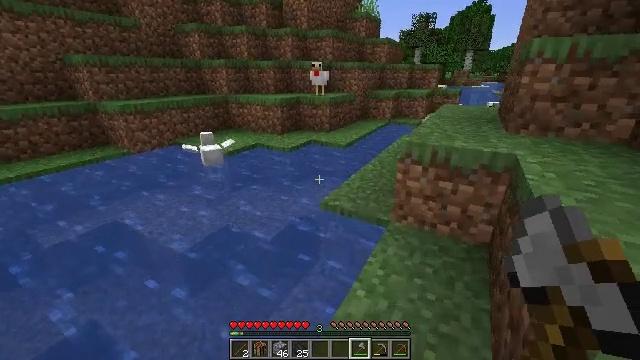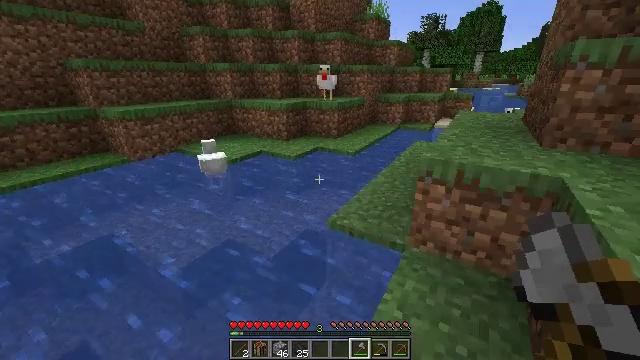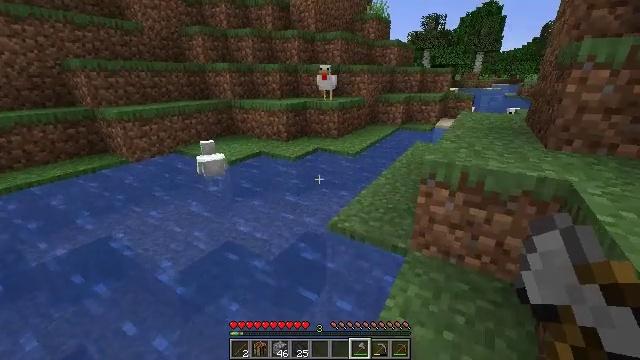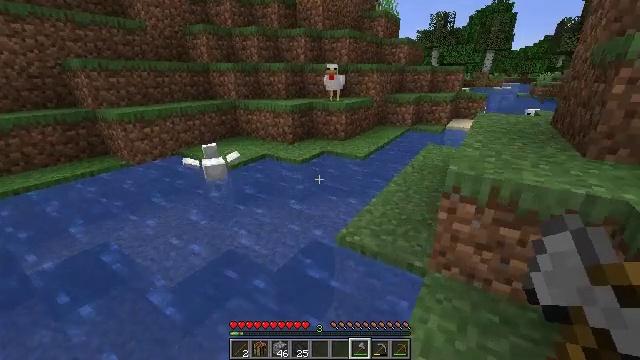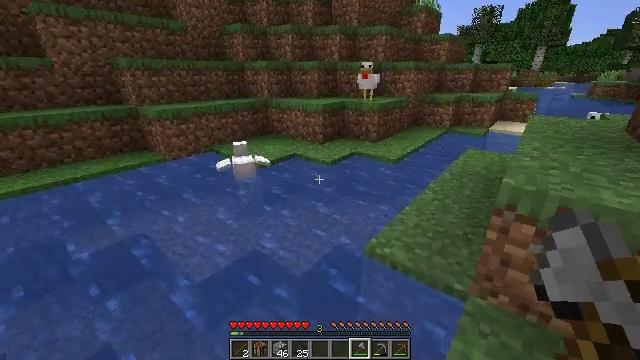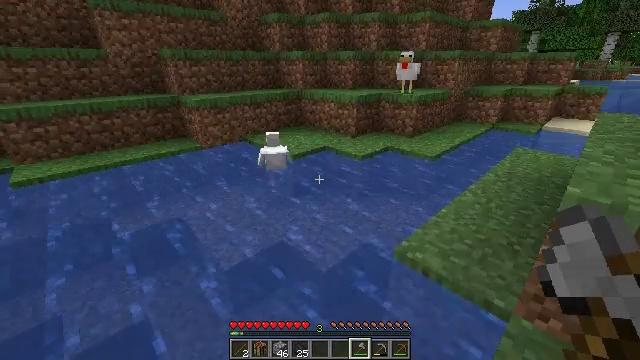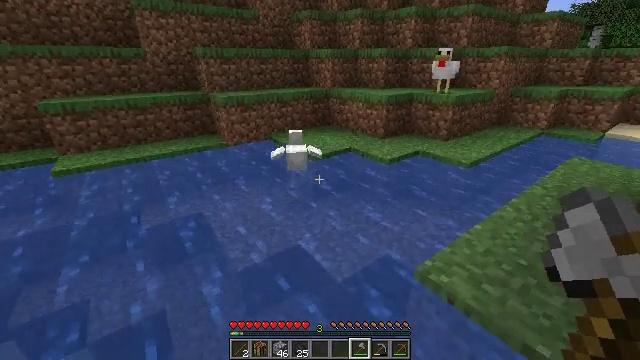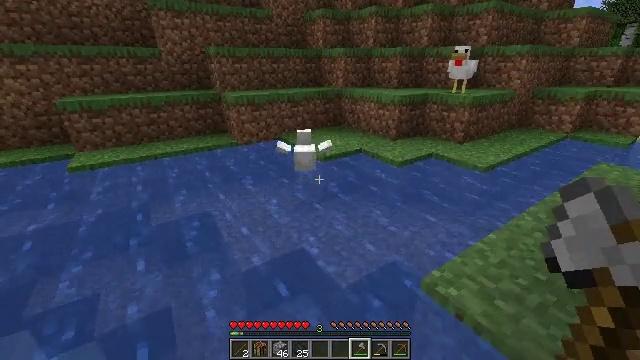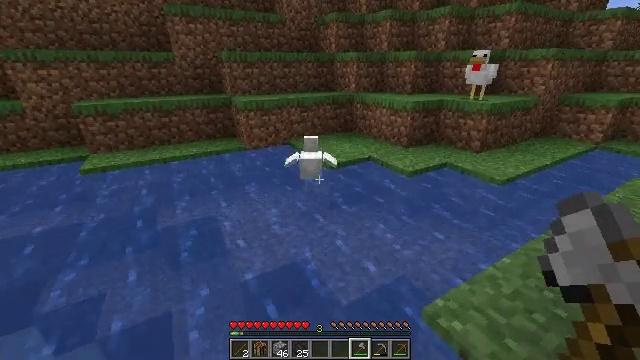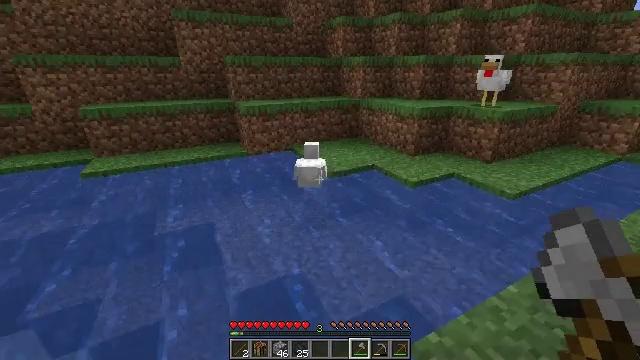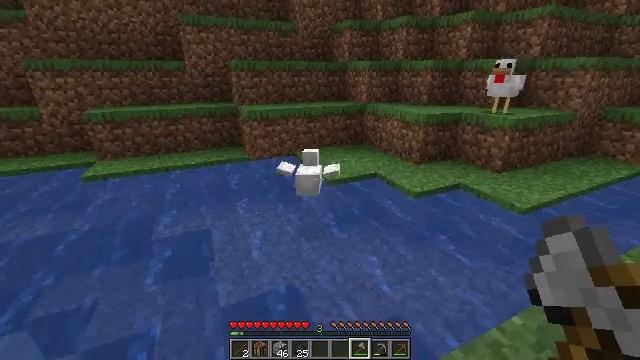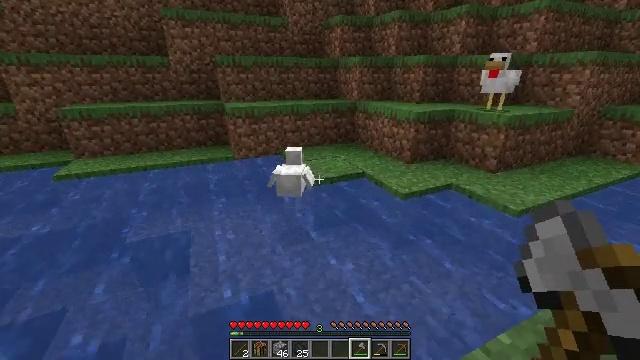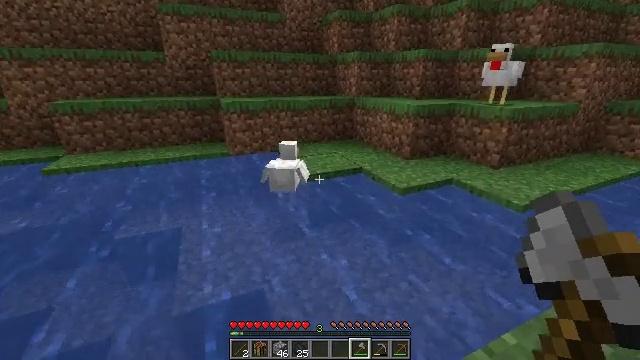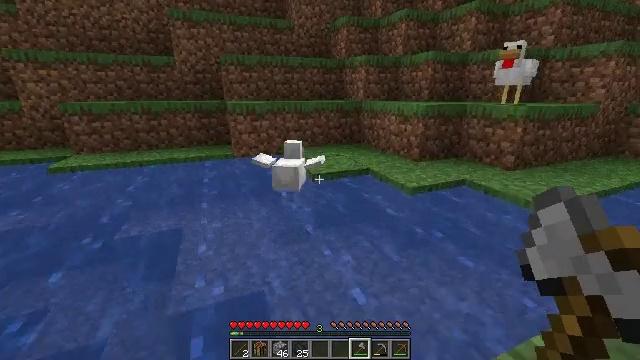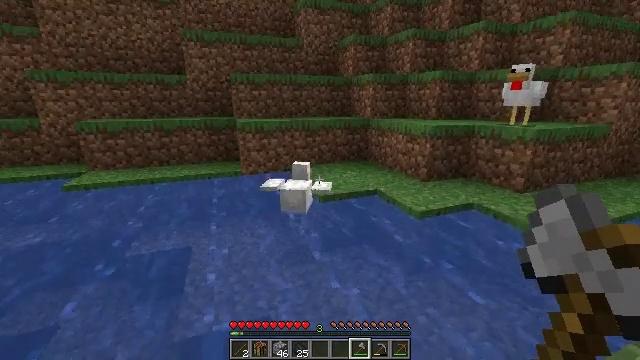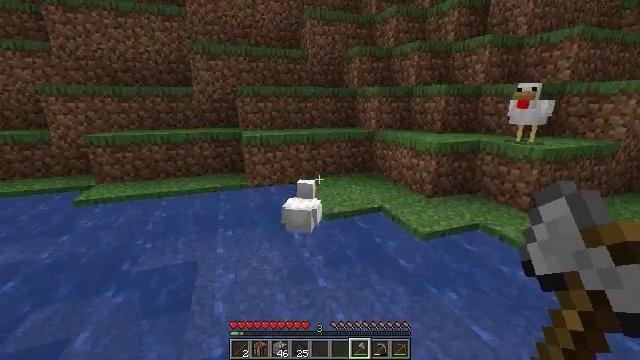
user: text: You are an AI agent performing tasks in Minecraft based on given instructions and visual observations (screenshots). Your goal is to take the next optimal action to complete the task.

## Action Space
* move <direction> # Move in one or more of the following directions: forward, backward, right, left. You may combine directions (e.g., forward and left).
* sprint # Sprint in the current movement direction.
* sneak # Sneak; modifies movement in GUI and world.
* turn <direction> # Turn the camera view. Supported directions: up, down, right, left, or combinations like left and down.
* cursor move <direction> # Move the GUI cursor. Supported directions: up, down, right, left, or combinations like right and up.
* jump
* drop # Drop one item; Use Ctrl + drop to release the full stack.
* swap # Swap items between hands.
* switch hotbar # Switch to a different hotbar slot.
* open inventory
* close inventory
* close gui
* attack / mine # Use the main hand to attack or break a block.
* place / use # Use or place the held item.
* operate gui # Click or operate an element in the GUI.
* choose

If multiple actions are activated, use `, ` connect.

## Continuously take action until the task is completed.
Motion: motion action
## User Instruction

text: Hunt a chicken.
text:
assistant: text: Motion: move forward, turn left
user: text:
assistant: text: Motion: move forward
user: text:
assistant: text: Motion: move forward, turn left
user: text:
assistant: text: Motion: move forward, turn left
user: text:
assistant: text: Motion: move forward and move right, turn left and down
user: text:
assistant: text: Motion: move forward and move right, turn left
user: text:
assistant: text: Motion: move forward and move right, turn left
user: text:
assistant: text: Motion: move forward and move right, turn left
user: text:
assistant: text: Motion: move forward and move right, turn left
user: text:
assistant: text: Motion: move forward and move right, turn left
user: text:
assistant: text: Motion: move forward and move right
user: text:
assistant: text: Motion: move forward and move right
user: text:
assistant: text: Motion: move forward and move right, turn left and up
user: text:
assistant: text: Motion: move forward, turn left and up
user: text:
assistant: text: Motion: move forward
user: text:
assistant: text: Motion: move forward
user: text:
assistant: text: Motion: move forward, turn left and up
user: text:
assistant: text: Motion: move forward, turn up
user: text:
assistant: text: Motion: move forward
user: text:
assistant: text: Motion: move forward
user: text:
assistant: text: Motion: move forward, turn down
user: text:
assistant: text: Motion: move forward, turn down
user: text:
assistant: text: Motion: move forward, turn down
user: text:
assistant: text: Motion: move forward, turn down
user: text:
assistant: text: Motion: move forward
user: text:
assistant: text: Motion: move forward
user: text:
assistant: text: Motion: move forward, turn up
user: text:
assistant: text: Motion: move forward, turn right and up
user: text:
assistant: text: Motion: move forward
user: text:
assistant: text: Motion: move forward